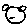
Label: circle